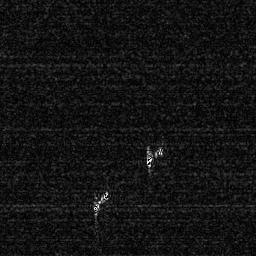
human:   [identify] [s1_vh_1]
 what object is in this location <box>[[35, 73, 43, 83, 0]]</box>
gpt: <ref>1 medium ship at the bottom</ref>